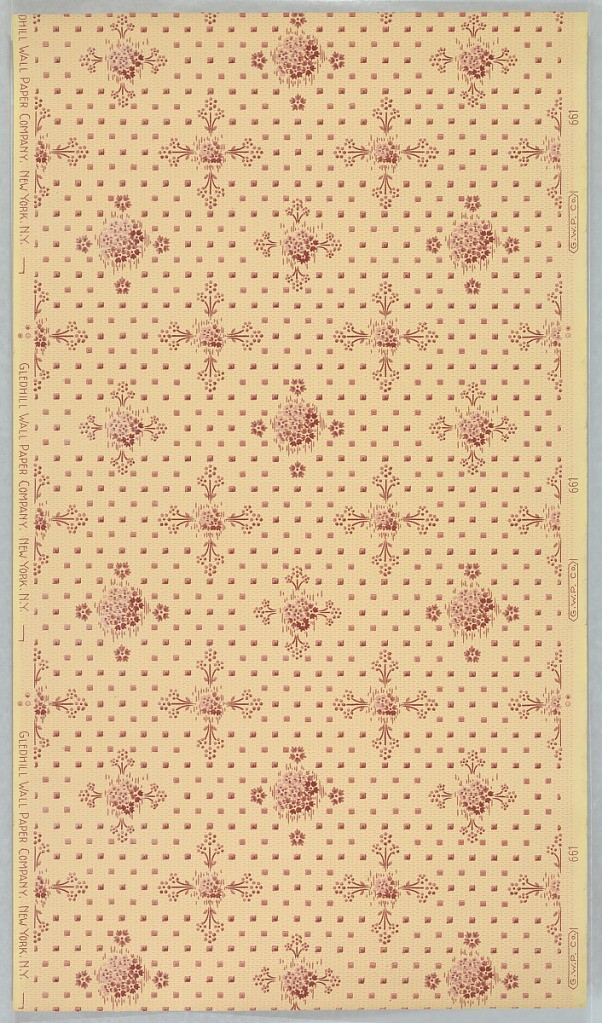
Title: Ceiling paper
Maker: Gledhill Wall Paper Co., New York, New York, founded 1900
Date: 1905–1915
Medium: Machine-printed paper
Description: Two alternating floral motifs: small floral center with bouquet-like floral extentions on opposite sides, and a larger floral center with four single floral motifs on opposite sides. Small squares in diagonal rows cover the background. Printed in red on a yellow ground.